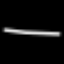
Label: line